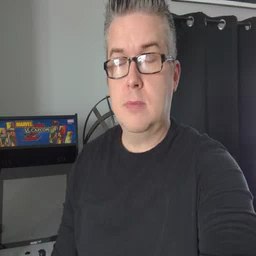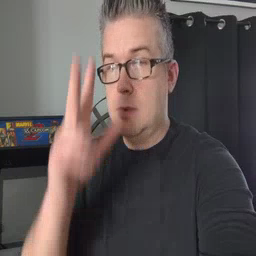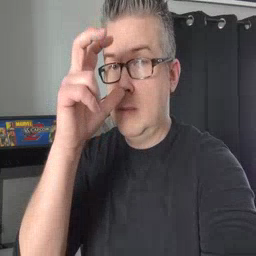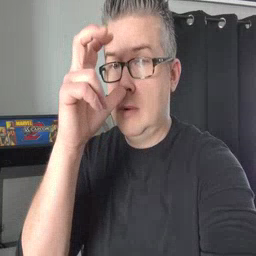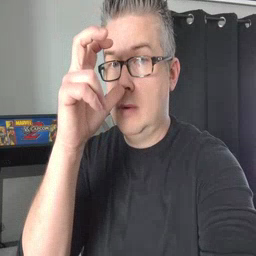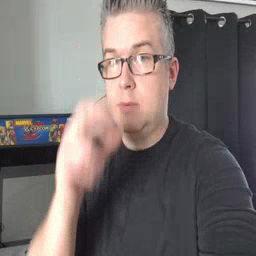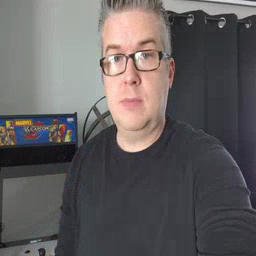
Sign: bug